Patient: sex M, age 57
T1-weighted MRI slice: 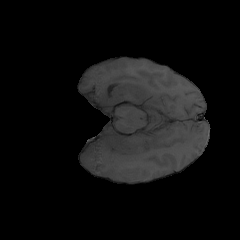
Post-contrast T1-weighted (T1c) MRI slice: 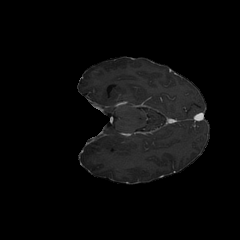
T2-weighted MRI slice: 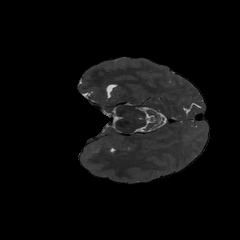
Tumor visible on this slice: no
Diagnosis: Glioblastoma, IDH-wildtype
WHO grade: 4